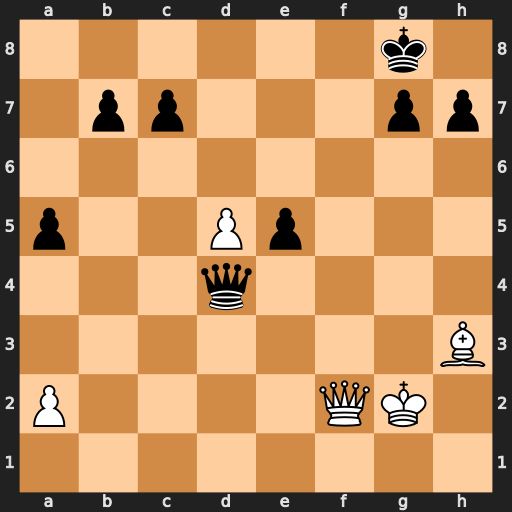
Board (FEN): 6k1/1pp3pp/8/p2Pp3/3q4/7B/P4QK1/8
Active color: w
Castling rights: -
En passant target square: -
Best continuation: Be6+ Kh8 Qf8#